Question: I'm using a single choice alert dialog in which I'd like to replace the default blue (the title line and the radio buttons) to the orange that I am using in the title bar. I was able to change to the title bar using 'setCustomTitle()', but I am lost trying to get rid of this damn blue.
'''
<?xml version="1.0" encoding="utf-8"?>
<LinearLayout xmlns:android="http://schemas.android.com/apk/res/android"
android:layout_width="match_parent"
android:layout_height="match_parent"
android:orientation="vertical"
android:background="@color/orange" >
<TextView
android:id="@+id/alertTitle"
android:layout_width="match_parent"
android:layout_height="match_parent"
android:padding="14dp"
android:gravity="center"
android:text="Alert Title"
android:textColor="@color/white"
android:textSize="18sp" />
</LinearLayout>
'''
'''
AlertDialog.Builder builder = new AlertDialog.Builder(MainActivity.this);
View customTitle = View.inflate(MainActivity.this, R.layout.custom_alert_title, null);
builder.setCustomTitle(customTitle);
builder.setSingleChoiceItems(mAlertOptions, -1, new DialogInterface.OnClickListener() {
@Override
public void onClick(DialogInterface dialog, int which) {
// do stuff
dialog.dismiss();
}
}).create().show();
'''

I need to get rid of this blue! Help!
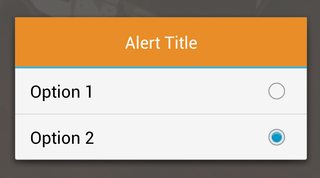
Answer: The only way to change the title divider color is to use 'Resources.getIdentifier' in combination with 'Window.findViewById'. The checkmark can be easily changed by calling 'AlertDialog.Builder.setSingleChoiceItems(ListAdapter, int, OnClickListener)'.
Here's an example:
: I generated 'your_radio_button' using <URL>
'''
<CheckedTextView xmlns:android="http://schemas.android.com/apk/res/android"
android:id="@android:id/text1"
android:layout_width="match_parent"
android:layout_height="wrap_content"
android:checkMark="@drawable/your_radio_button"
android:ellipsize="marquee"
android:gravity="center_vertical"
android:minHeight="?android:attr/listPreferredItemHeightSmall"
android:paddingEnd="16dip"
android:paddingStart="16dip"
android:textAppearance="?android:attr/textAppearanceMedium"
android:textColor="?android:attr/textColorAlertDialogListItem" />
'''
'''
final ListAdapter adapter = new ArrayAdapter<String>(this,
R.layout.select_dialog_singlechoice, android.R.id.text1, new String[] {
"Option 1", "Option 2"
});
final AlertDialog.Builder builder = new AlertDialog.Builder(this);
builder.setCustomTitle(getLayoutInflater().inflate(R.layout.custom_alert_title, null));
builder.setSingleChoiceItems(adapter, -1, new DialogInterface.OnClickListener() {
@Override
public void onClick(DialogInterface dialog, int which) {
// Do something
}
});
// Show the AlertDialog
final AlertDialog dialog = builder.show();
// Change the title divider
final Resources res = getResources();
final int titleDividerId = res.getIdentifier("titleDivider", "id", "android");
final View titleDivider = dialog.findViewById(titleDividerId);
titleDivider.setBackgroundColor(res.getColor(android.R.color.holo_orange_dark));
'''